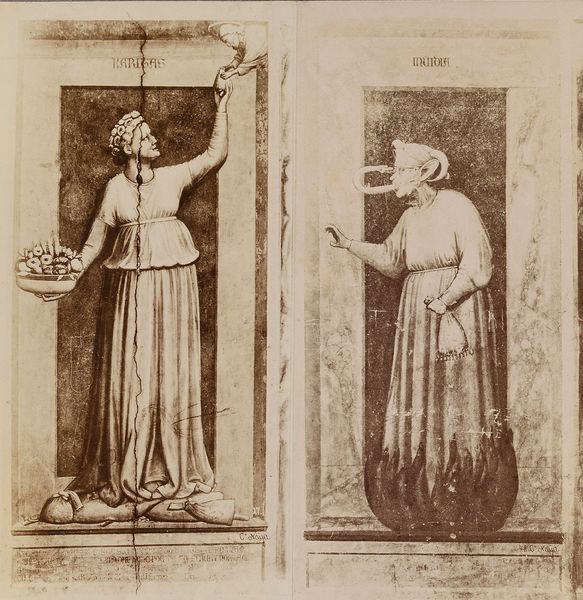
Titel: Padua - Arenakapelle: Tugenden und Laster, Iustitia und Iniustitia von Giotto
Künstler: Carlo Naya
Standort: Hamburg
Institution: Museum für Kunst und Gewerbe Hamburg
Schlagwörter: malerei, kirche, liebe, foto, fotografie, photographie, religion, photo, karton, fresko, deckenmalerei, personifikationen, albumin, darstellungen, tugenden, lichtbild, laster, neid, invidia, bildwerke, karitas, angewandte und bildende kunst, hessische systematik, schwarzweißpositivverfahren, silbersalzverfahren, schwarzweißfotografie, reproduktionsfotografie, kunstreproduktion, reproduktionsphotographie, albuminpapier, nächstenliebe